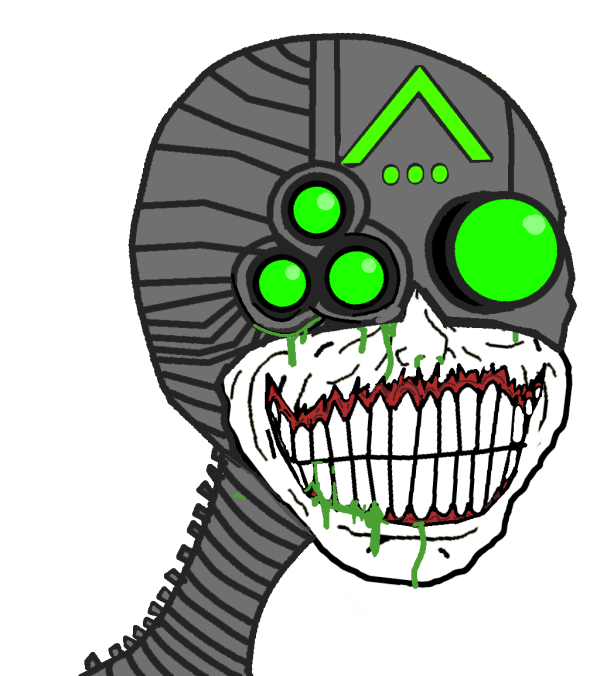
Label: 5_Oomer